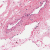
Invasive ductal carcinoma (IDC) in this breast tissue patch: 0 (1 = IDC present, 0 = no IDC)